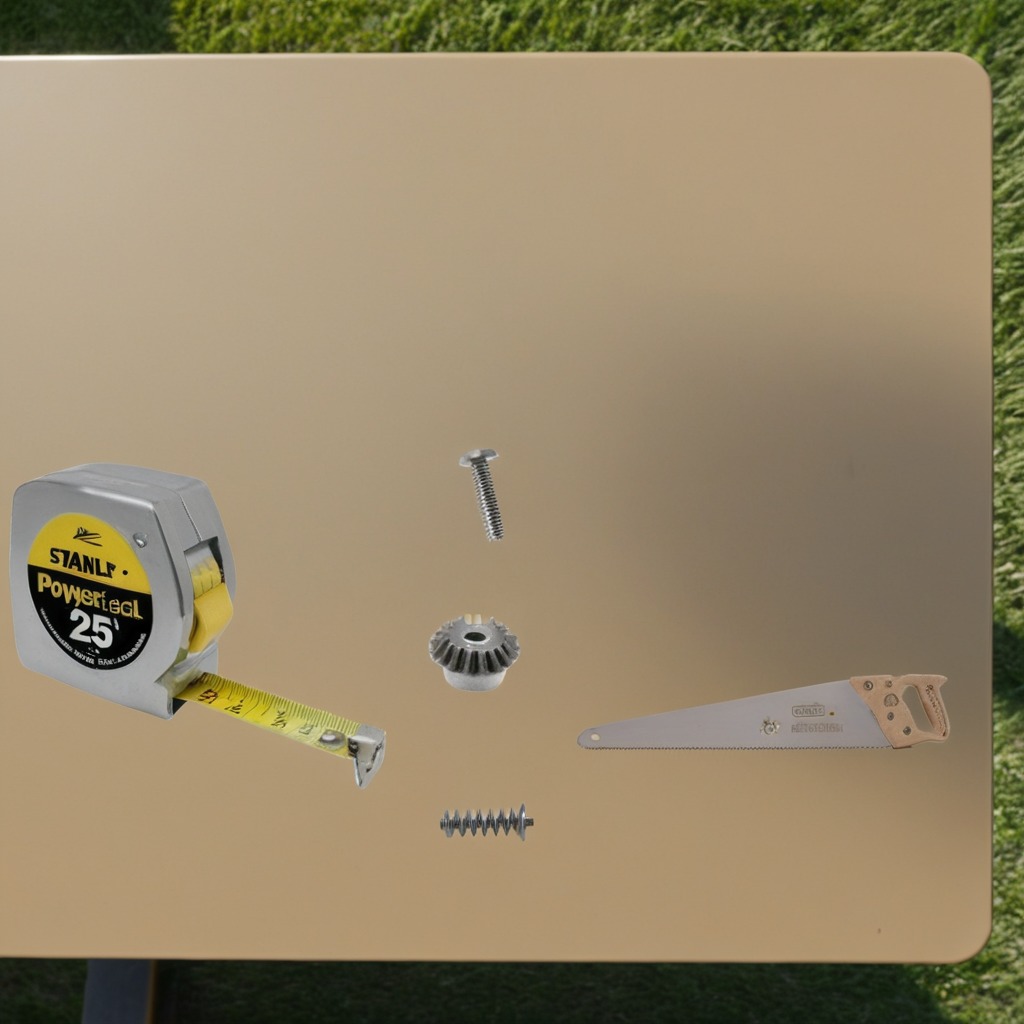
A steel gear with teeth, a measuring tape, a metal machine screw, a coiled metal spring, and a handheld metal saw are lying on the clean utility table in a temporary outdoor tool station afternoon light present textured surface.